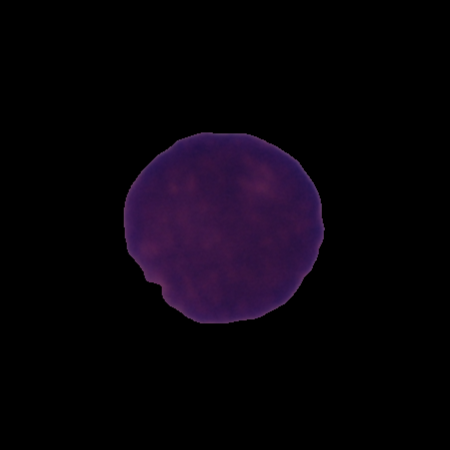
Label: cancer